Interaction volume radius: 10 \u00c5
Interaction volume height: 30 \u00c5
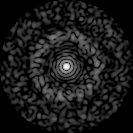
Disorder parameter: 0.8295